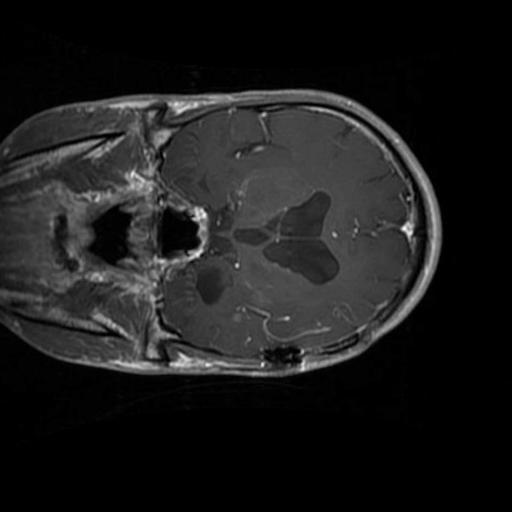
Label: brain_glioma